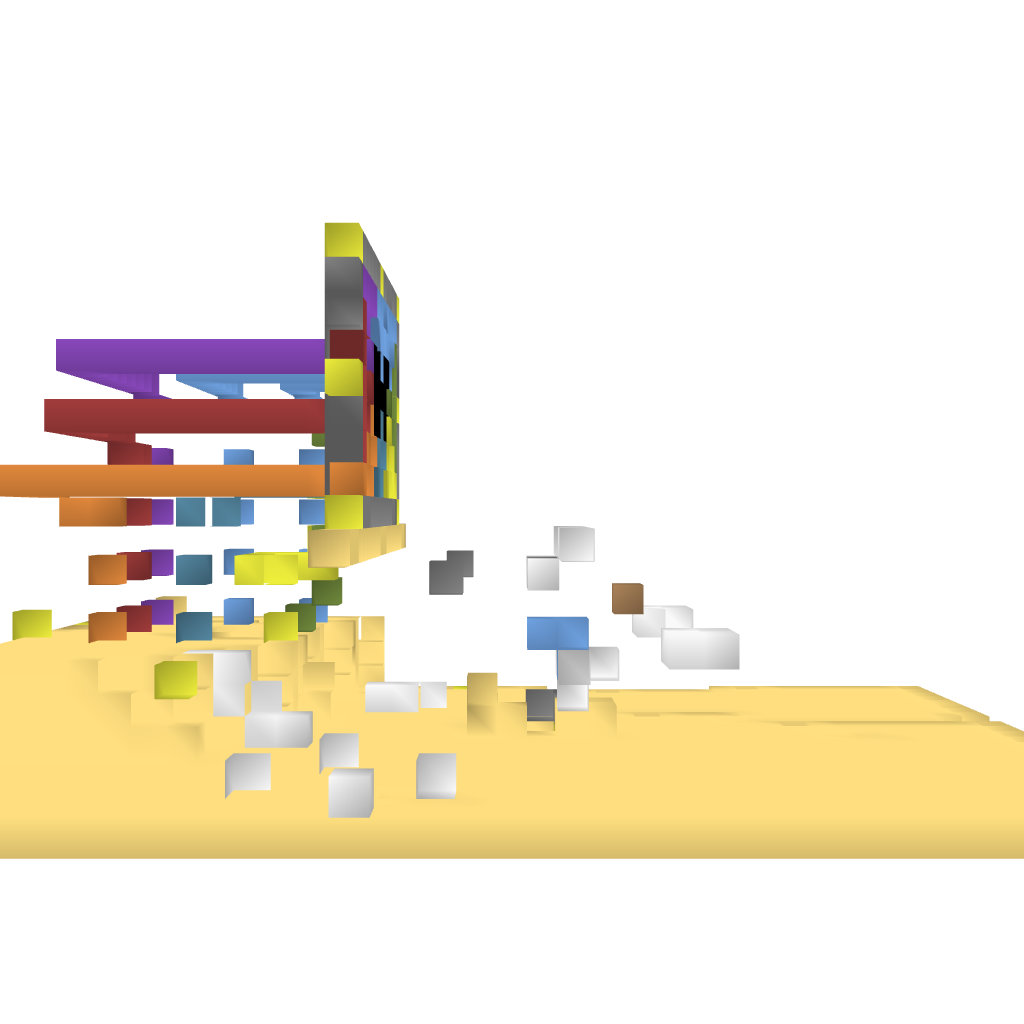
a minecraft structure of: Wheel of H bad low quality